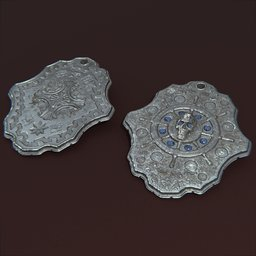
Label: decoration